Question: I have large list in my dropdown menu. so I have applied scroll to it. I want to show my dropdown menu always on top of link.
Below is my code:
'''
<div class="clean-dropdown">
<a class="dropdown-toggle" href="javascript: void(0);" data-toggle="dropdown" id="add-more">
add more
</a>
<ul class="dropdown-menu" id="dropdown-list">
<li><a href="#" >1</a></li>
<li><a href="#">2</a></li>
<li><a href="#">3</a></li>
<li><a href="#">4</a></li>
<li><a href="#">5</a></li><li><a href="#">6</a></li>
<li><a href="#">7</a></li>
<li><a href="#">8</a></li><li><a href="#">8</a></li><li><a href="#">10</a></li>
<li><a href="#">11</a></li>
<li><a href="#">12</a></li><li><a href="#">13</a></li>
<li><a href="#">14</a></li><li><a href="#">15</a></li><li><a href="#">16</a></li>
<li><a href="#">17</a></li>
</ul>
</div>
'''
css:
'''
#dropdown-list{
max-height: 200px;
overflow: auto;
top: 15px;
position: relative;
left: 50px
}
#add-more{
top: 224px;
position: relative;
'''
}
Here is the fiddle for this: <URL>
Problem is when I click on add more link dropdown shows. Dont move the cursor. The last item is shown as selected and this happens only in chrome.

If we see in console. Then li's are out of dropdown menu. I think thats why the last item is being shown as selected.
How to fix this issue.
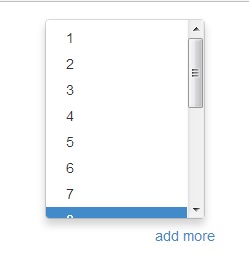
Answer: The last element in dropdown is selected because li's are out of dropdown. Even if we focus on Add more it is being overridden by the focus of li's and getting selected.
To fix this issue I have removed the 'box-shadow' in css. It did trick for me.
'''
#dropdown-list{
max-height: 200px;
overflow: auto;
top: 33px;
position: relative;
left: 50px;
box-shadow: none;
}
'''
Here is the updated Fiddle: <URL>